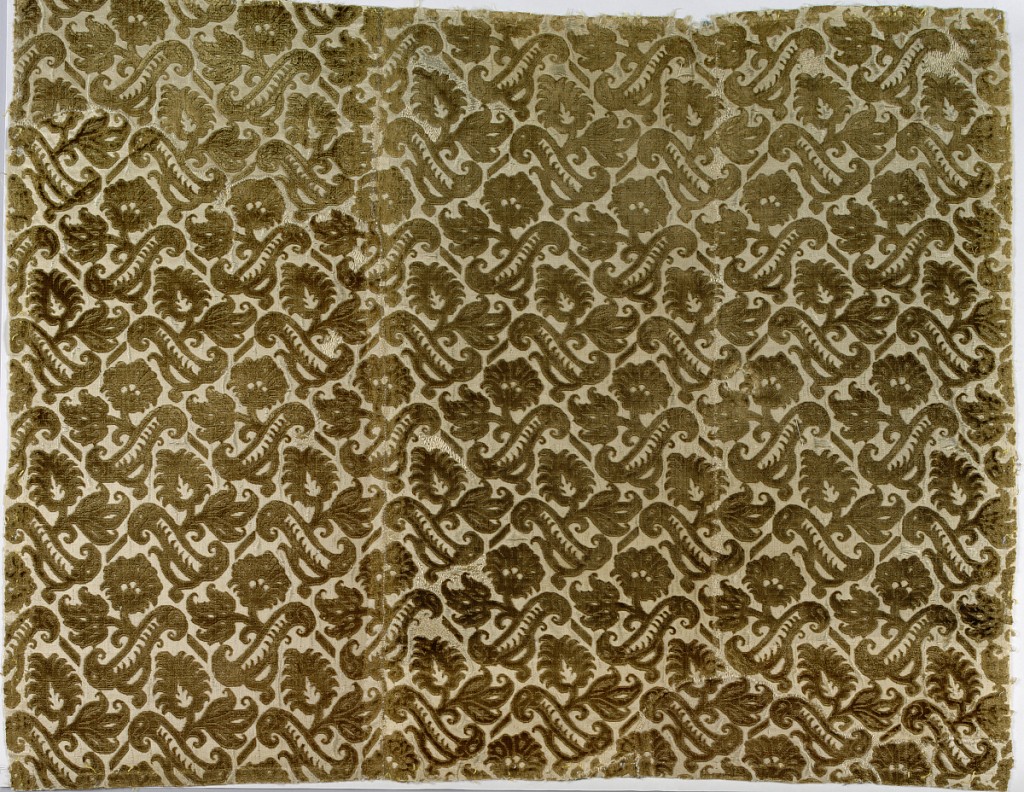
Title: Fragment
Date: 16th–early 17th century
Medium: silk Technique: velvet
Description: Fragment of brown silk velvet on a cream-colored ground in a pattern of flowering branches.